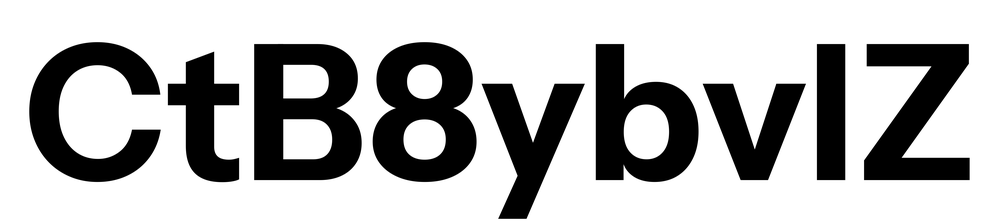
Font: InstrumentSans_Bold